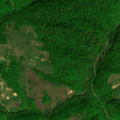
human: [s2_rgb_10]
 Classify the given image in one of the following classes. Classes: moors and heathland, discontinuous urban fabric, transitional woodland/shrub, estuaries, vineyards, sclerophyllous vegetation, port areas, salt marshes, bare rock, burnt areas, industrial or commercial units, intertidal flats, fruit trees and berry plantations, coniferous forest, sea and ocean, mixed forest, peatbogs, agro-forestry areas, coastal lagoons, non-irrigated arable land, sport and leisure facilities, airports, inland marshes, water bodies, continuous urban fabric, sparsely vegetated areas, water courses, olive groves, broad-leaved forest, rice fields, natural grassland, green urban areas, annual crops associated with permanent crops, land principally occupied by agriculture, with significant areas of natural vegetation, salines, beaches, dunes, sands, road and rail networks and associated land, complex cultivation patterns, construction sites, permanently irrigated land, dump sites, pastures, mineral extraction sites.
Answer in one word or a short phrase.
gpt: complex cultivation patterns, land principally occupied by agriculture, with significant areas of natural vegetation, broad-leaved forest